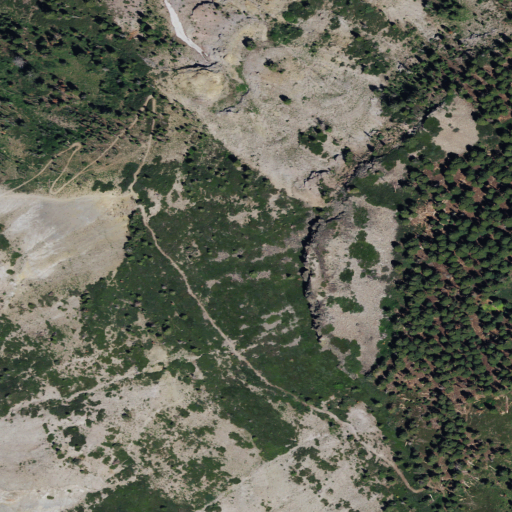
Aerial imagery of mountain in California named Needle Point containing shrub and evergreen forest